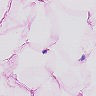
Metastatic tissue present: no